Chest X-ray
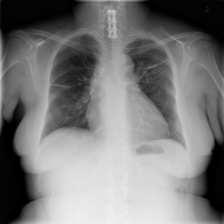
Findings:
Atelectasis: negative
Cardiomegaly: positive
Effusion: negative
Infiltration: negative
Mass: negative
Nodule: negative
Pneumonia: negative
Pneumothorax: negative
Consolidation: negative
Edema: negative
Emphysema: negative
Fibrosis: negative
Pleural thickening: positive
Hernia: negative